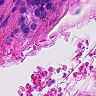
Metastatic tissue present: yes